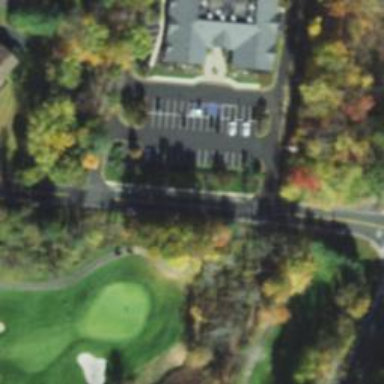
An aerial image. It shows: Service road used as golf cart path.